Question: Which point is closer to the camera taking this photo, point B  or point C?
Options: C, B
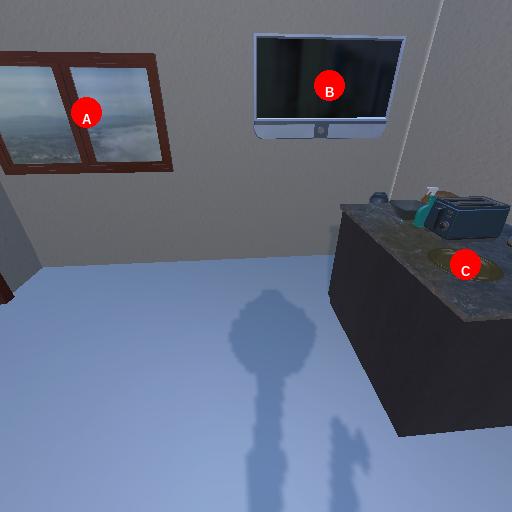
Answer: C